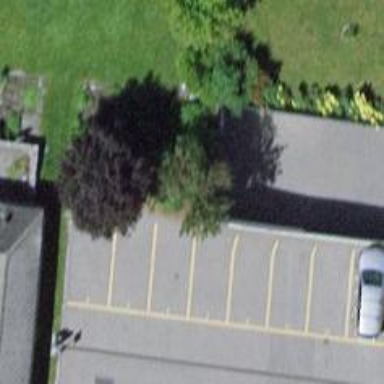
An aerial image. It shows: Parking entrance.